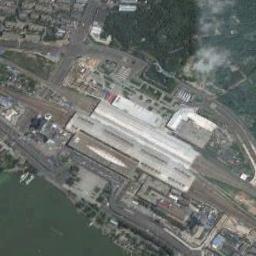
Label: railway_station